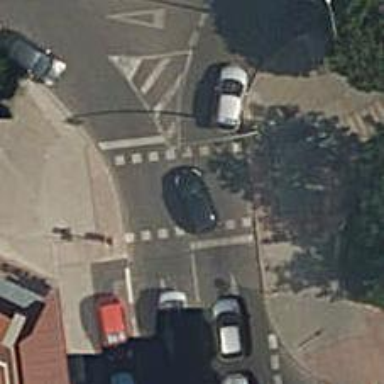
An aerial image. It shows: Road with traffic signals controlling the flow of traffic.